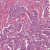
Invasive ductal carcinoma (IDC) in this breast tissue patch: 1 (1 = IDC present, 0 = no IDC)